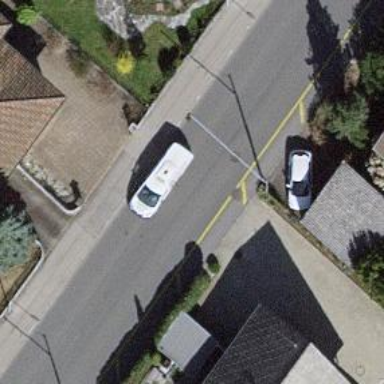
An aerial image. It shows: Uncontrolled road crossing with markings.